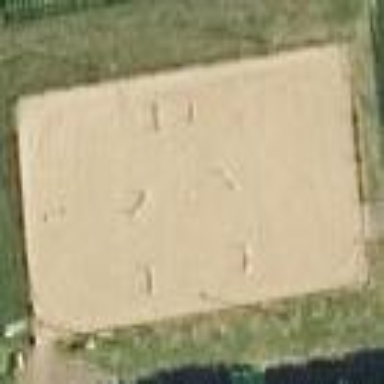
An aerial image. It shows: Pitch for leisure activities.